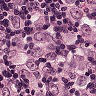
Metastatic tissue present: yes